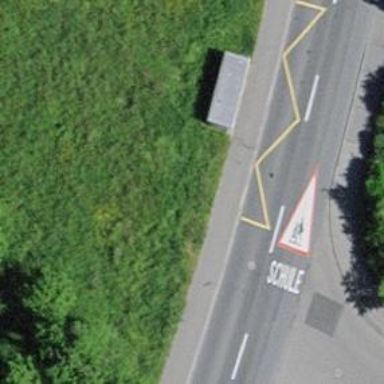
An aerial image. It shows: Platform with shelter for public transport.